Question: I am plotting two time series and computing varies indices for them.
How to write these indices for these plots outside the plot using 'annotation' or 'text' in python?
Below is my code
'''
import matplotlib.pyplot as plt
obs_graph=plt.plot(obs_df['cms'], '-r', label='Observed')
plt.legend(loc='best')
plt.hold(True)
sim_graph=plt.plot(sim_df['cms'], '-g', label="Simulated")
plt.legend(loc='best')
plt.ylabel('Daily Discharge (m^3/s)')
plt.xlabel('Year')
plt.title('Observed vs Simulated Daily Discharge')
textstr = 'NSE=%.2f
RMSE=%.2f
'%(NSE, RMSE)
# print textstr
plt.text(2000, 2000, textstr, fontsize=14)
plt.grid(True)
plt.show()
'''
I want to print 'teststr' outside the plots. Here is the current plot:

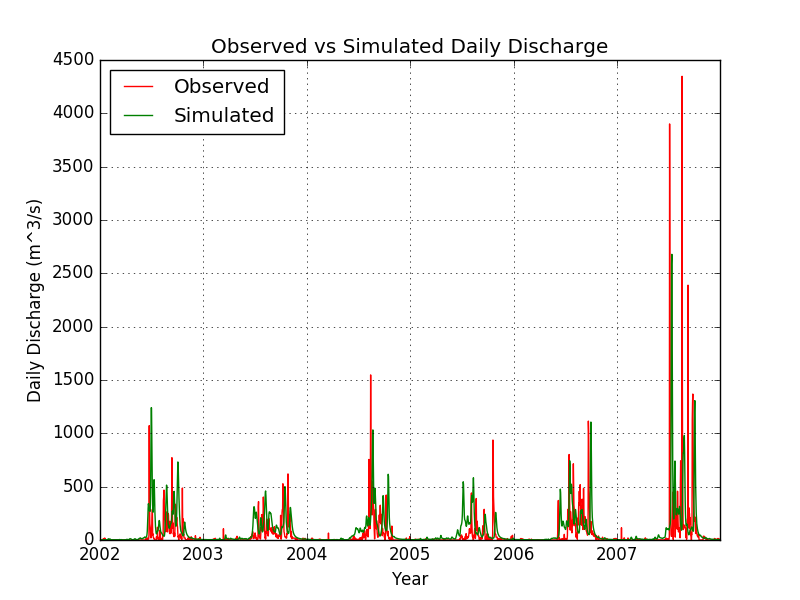
Answer: It's probably best to define the position in figure coordinates instead of data coordinates as you'd probably not want the text to change its position when changing the data.
Using figure coordinates can be done either by specifying the figure transform ('fig.transFigure')
'''
plt.text(0.02, 0.5, textstr, fontsize=14, transform=plt.gcf().transFigure)
'''
or by using the 'text' method of the figure instead of that of the axes.
'''
plt.gcf().text(0.02, 0.5, textstr, fontsize=14)
'''
In both cases the coordinates to place the text are in figure coordinates, where '(0,0)' is the bottom left and '(1,1)' is the top right of the figure.
At the end you still may want to provide some extra space for the text to fit next to the axes, using 'plt.subplots_adjust(left=0.3)' or so.